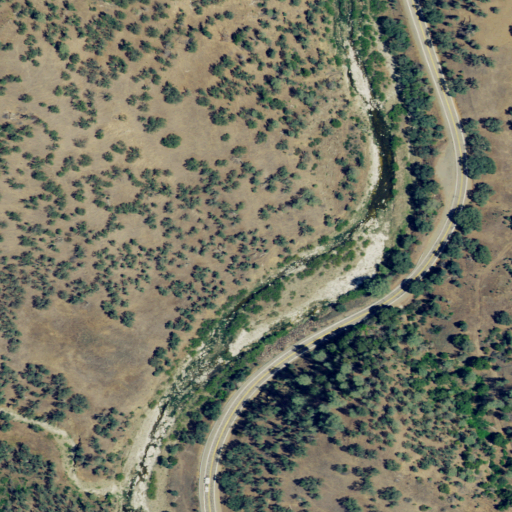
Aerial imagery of valley in California named Shale Spring Canyon containing grassland, shrub, open development, low intensity development, and medium intensity development